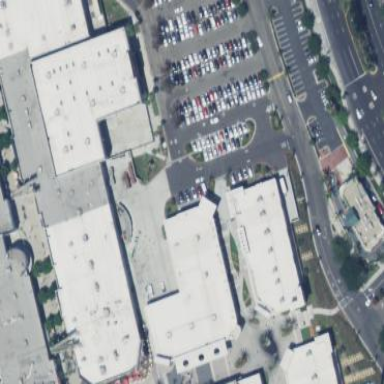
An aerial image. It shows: Retail building.